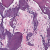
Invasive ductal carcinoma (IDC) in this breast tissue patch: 0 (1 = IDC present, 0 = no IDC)